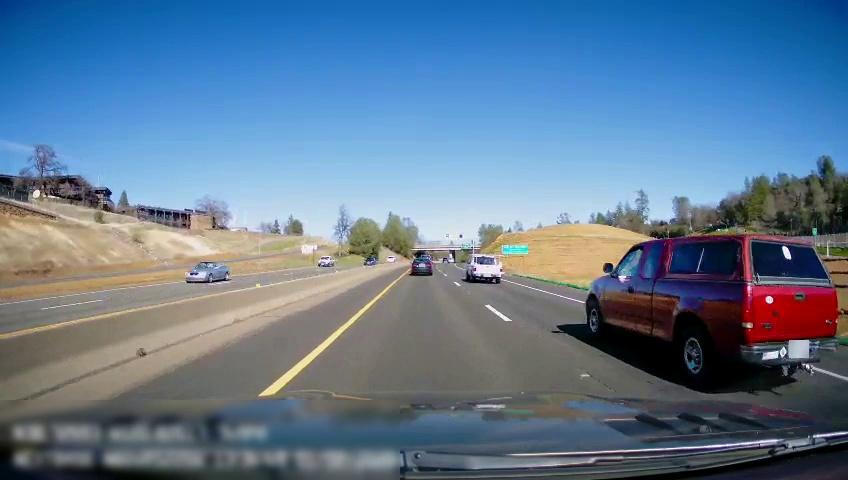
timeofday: Day
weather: Sunny
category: Drivable Space
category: Drivable Space
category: Vehicles | Car
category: Vehicles | Truck
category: Vehicles | SUV
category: Vehicles | SUV
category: Vehicles | Car
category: Vehicles | SUV
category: Vehicles | Truck
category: Vehicles | SUV
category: Lanes | Current Lane
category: Lanes | Current Lane
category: Lanes | Alternate Lane
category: Lanes | Opposite Lane
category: Lanes | Opposite Lane
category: Traffic | Signs